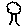
Label: tree